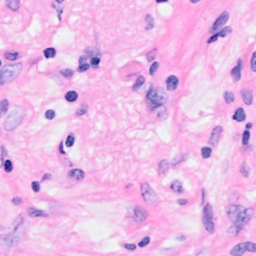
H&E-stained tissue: Breast